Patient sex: F
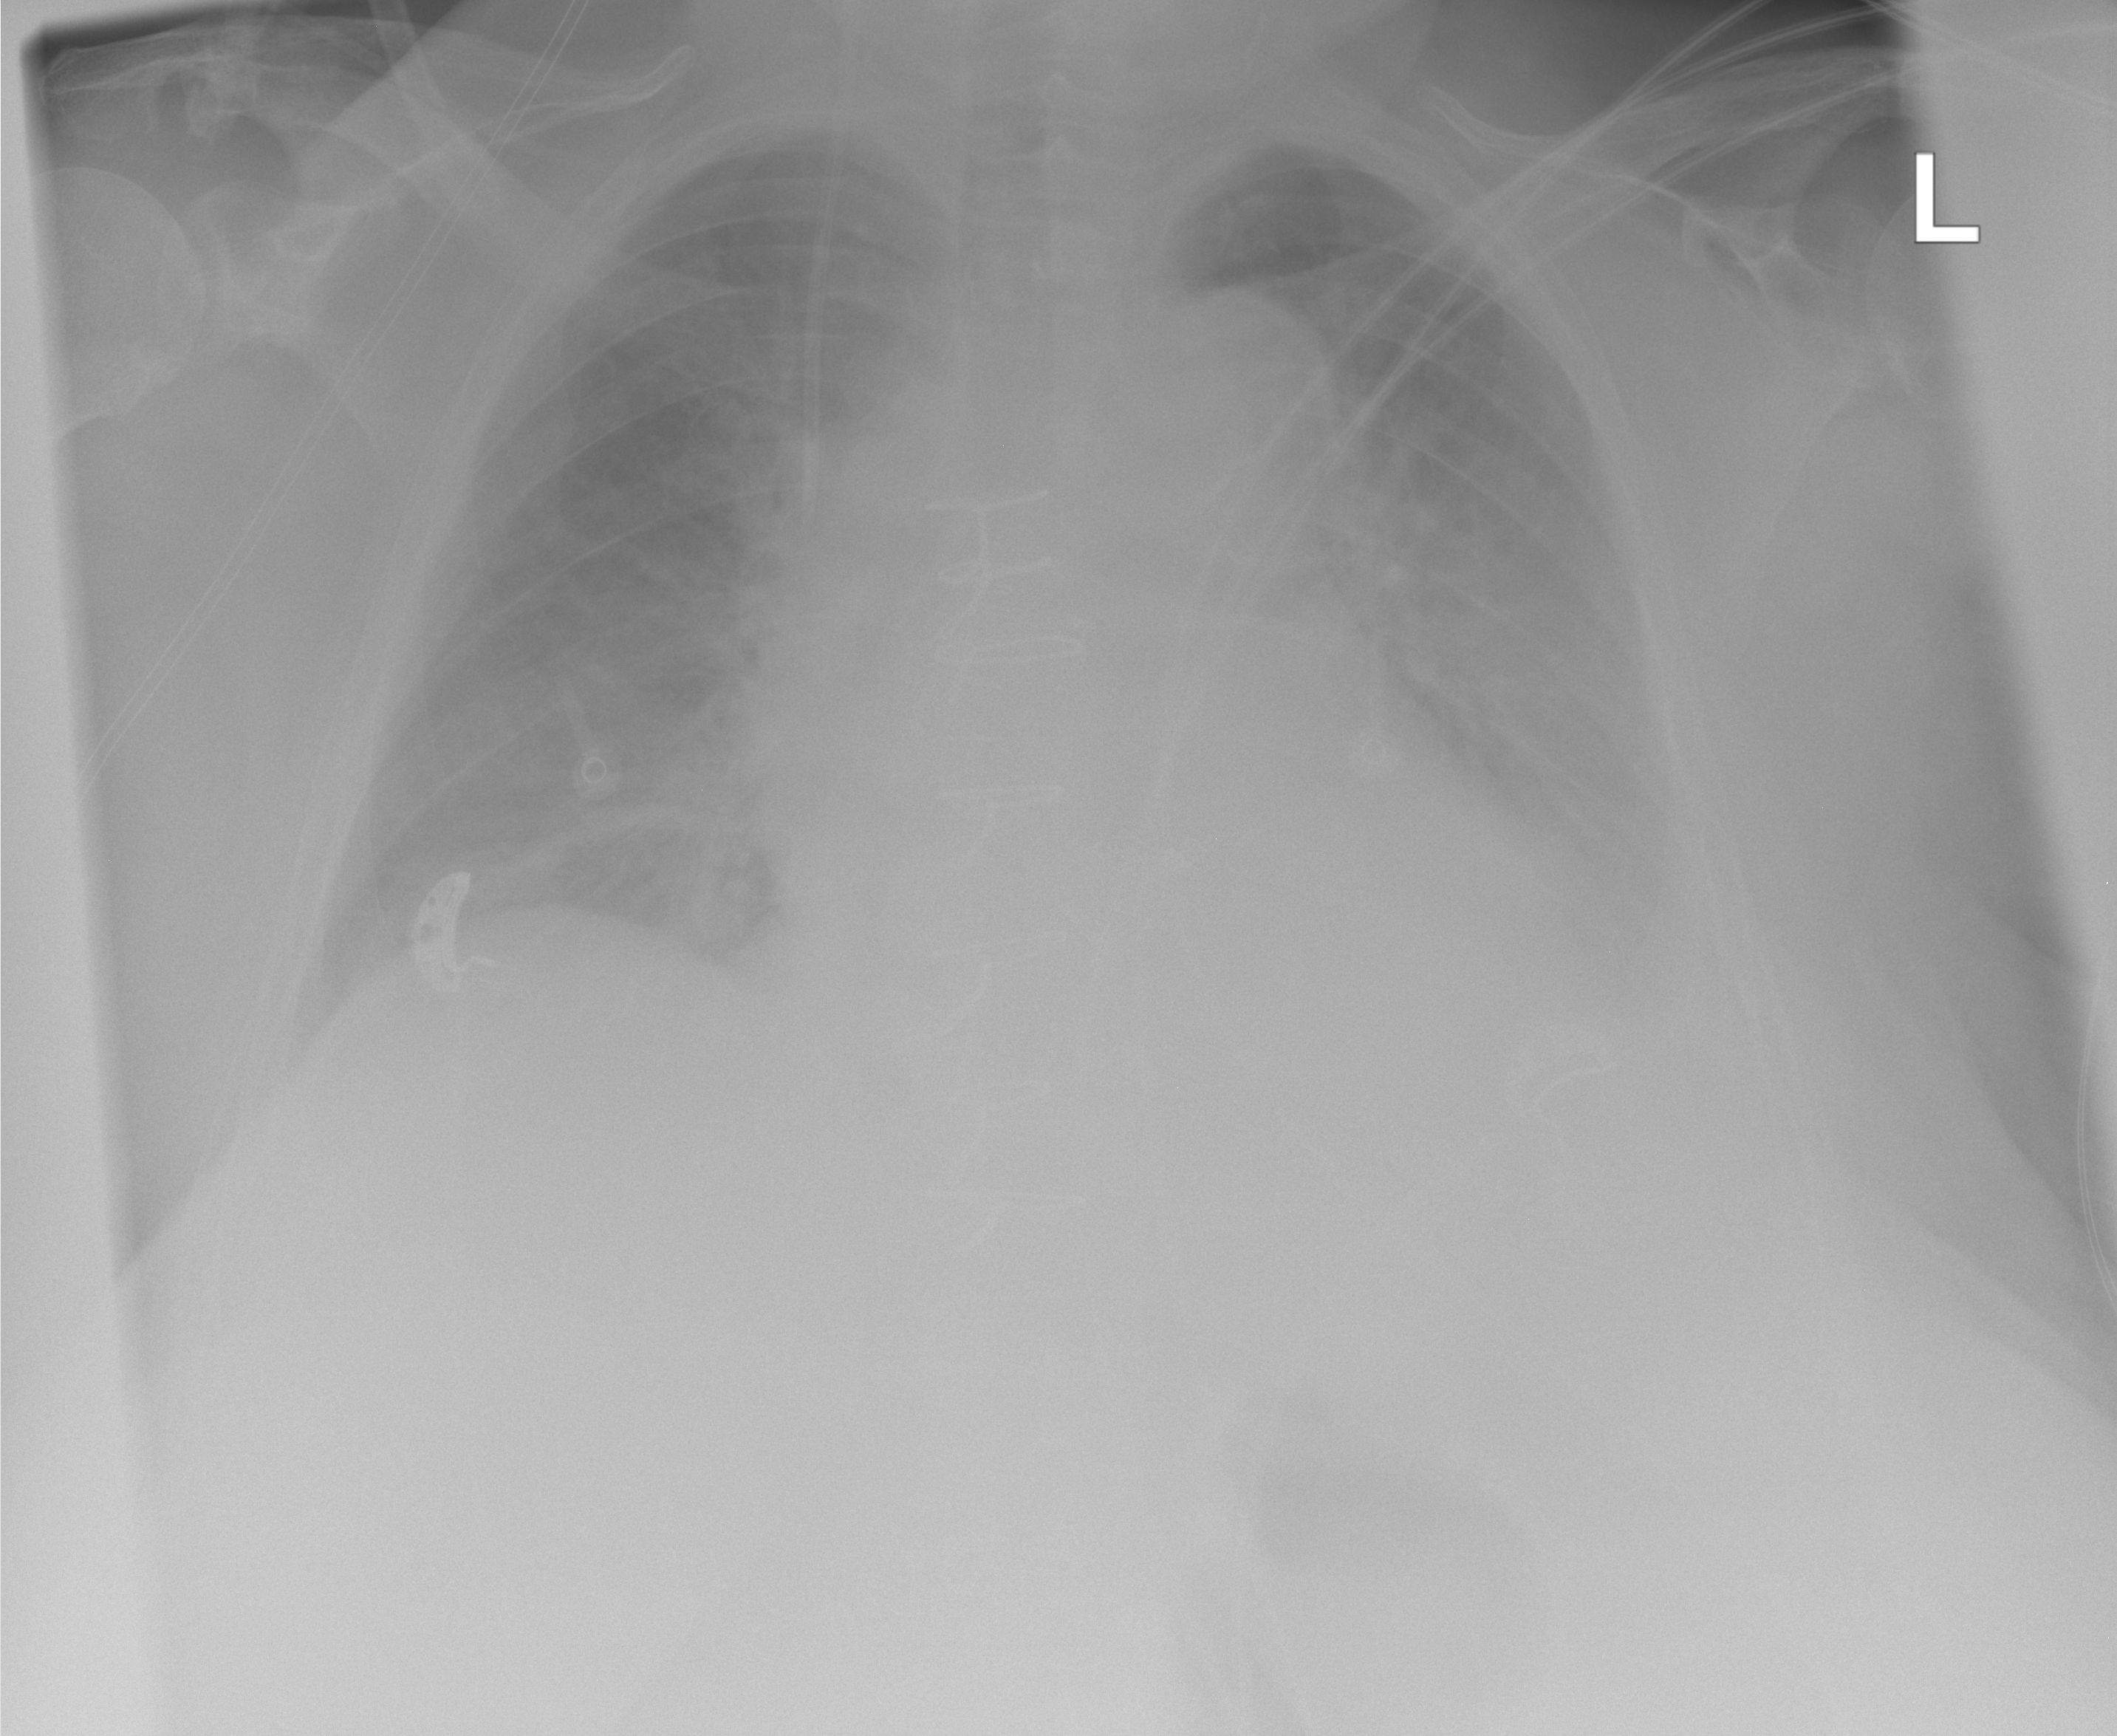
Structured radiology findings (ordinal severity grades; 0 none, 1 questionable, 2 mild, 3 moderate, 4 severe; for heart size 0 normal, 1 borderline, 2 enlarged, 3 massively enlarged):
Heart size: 2
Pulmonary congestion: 0
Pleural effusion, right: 2
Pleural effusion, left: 2
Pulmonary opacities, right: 0
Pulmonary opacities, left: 0
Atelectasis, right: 2
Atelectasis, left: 2